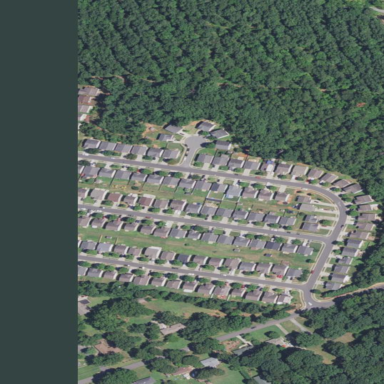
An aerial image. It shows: Residential area consisting of single-family homes.